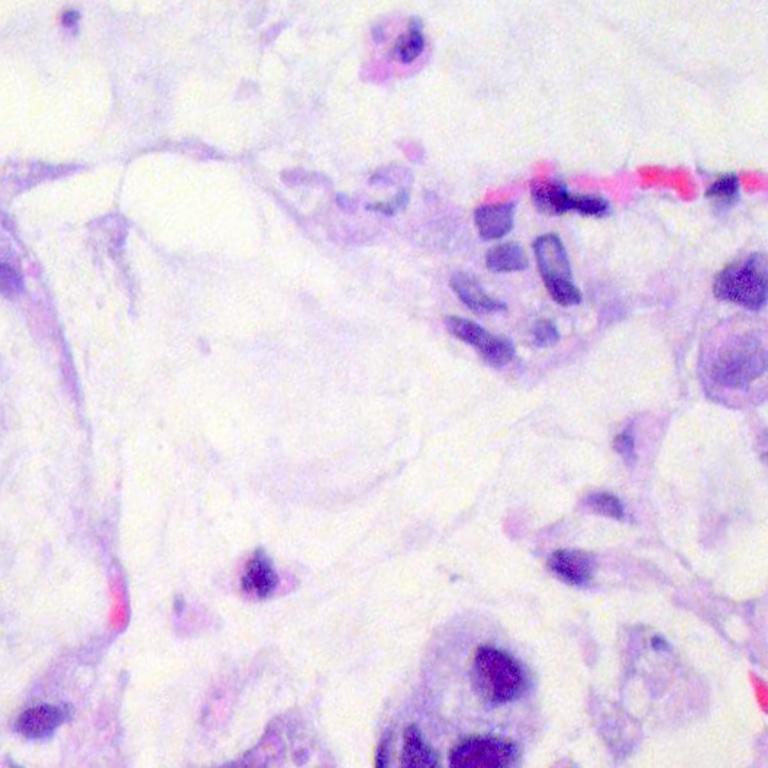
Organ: colon
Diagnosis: adenocarcinomas